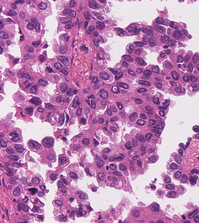
Tumor epithelial tissue: yes
Tumor-associated stroma tissue: no
Normal tissue: no